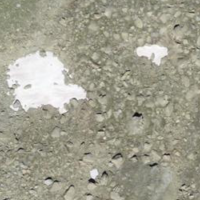
EUNIS habitat code: 48
Species observed at this site:
Oxytropis campestris